Question: With this html:
'''
<html>
<head>
<meta charset="UTF-8">
<title>Bonoloto</title>
<script src="bonoloto.js"></script>
<style>
table {border-collapse: collapse;}
td{border: 1px solid #000000; text-align: center; width: 6%;}
</style>
</head>
<body>
<script>
tables();
</script>
</body>
</html>
'''
And this javascript:
'''
var counter = 0;
var nr1 = Math.floor(Math.random() * 49 + 1),
nr2 = Math.floor(Math.random() * 49 + 1),
nr3 = Math.floor(Math.random() * 49 + 1),
nr4 = Math.floor(Math.random() * 49 + 1),
nr5 = Math.floor(Math.random() * 49 + 1);
document.write("Numbers: "+nr1+" "+nr2+" "+nr3+" "+nr4+" "+nr5);
function tables(){
document.write("<table>");
for(i = 1; i < 50; i++) {
if(counter == 10) {
counter = 0;
document.write("<tr>");
}
if(i==nr1){
document.write("<td style='background-color: cadetblue'>" + i + "</td>");
}else{
document.write("<td>" + i + "</td>");
}
if(counter == 10) {
counter = 0;
document.write("</tr>");
}
counter++;
}
document.write("</table>");
}
'''
This is the output:

I must highlight all the numbers like 25 is highlighted. Numbers are randomly generated and the aim is to highlight them in the table. I get stuck in here:
'''
if(i==nr1){
document.write("<td style='background-color: cadetblue'>" + i + "</td>");
}else{
document.write("<td>" + i + "</td>");
}
'''
If i place more if statements the table columns will "Multiply". I cant get that condition working properly...
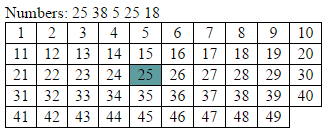
Answer: Instead of 'nrX's, use an array of five random numbers. Then in 'if', check, if the array contains 'i'. Something like this:'''
var counter = 0,
randoms = [],
n;
for (n = 0; n < 5; n++) {
randoms.push(Math.floor(Math.random() * 49 + 1));
}
function tables(){
document.write("<table>");
for(var i = 1; i < 50; i++) {
if(counter == 10) {
counter = 0;
document.write("<tr>");
}
if (randoms.indexOf(i) > -1) {
document.write("<td style='background-color: cadetblue'>" + i + "</td>");
} else {
document.write("<td>" + i + "</td>");
}
if (counter == 10) {
counter = 0;
document.write("</tr>");
}
counter++;
}
document.write("</table>");
}
tables();
'''
Notice, that 'document.write' is considered as a bad practice, use some DOM manipulation methods instead. In your case <URL> seems to be suitable.
You can improve the code, since now it's possible to get doubled random numbers to the array.